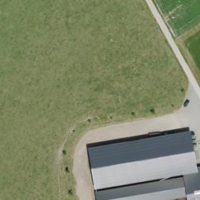
EUNIS habitat code: 52
Species observed at this site:
Plantago major